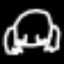
Label: frog